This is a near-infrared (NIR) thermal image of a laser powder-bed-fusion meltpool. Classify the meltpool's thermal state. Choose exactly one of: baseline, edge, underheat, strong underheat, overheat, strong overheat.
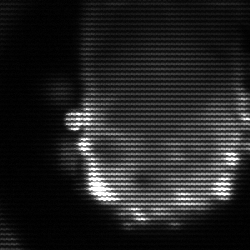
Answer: baseline